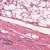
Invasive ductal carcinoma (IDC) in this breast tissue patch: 1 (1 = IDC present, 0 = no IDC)